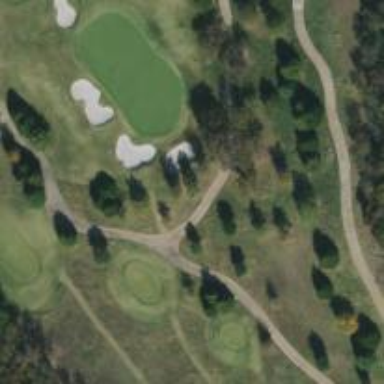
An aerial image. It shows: Golf cartpath that is also road path.